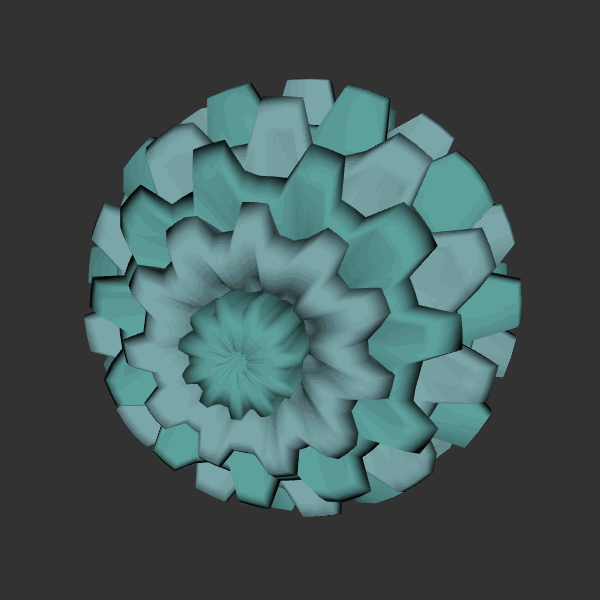
Background: dark